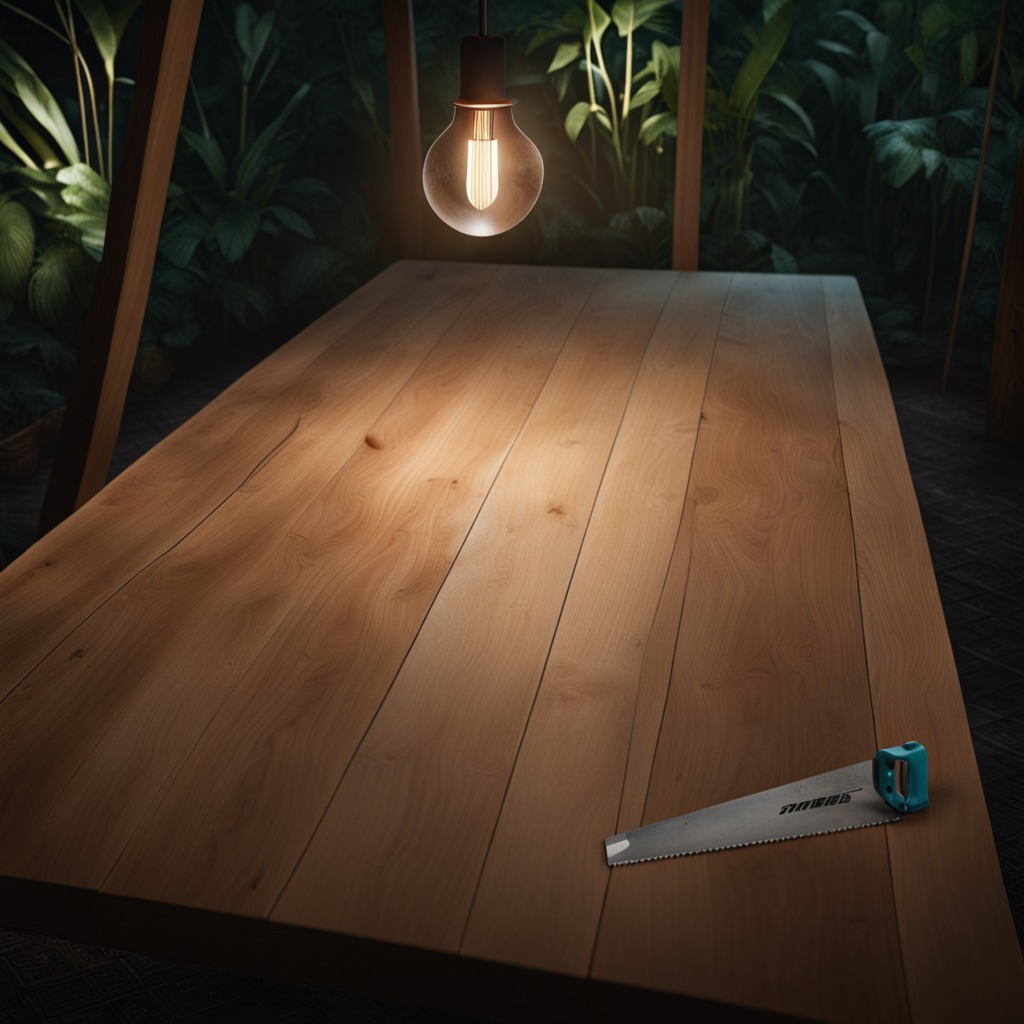
A metal saw is lying on a wooden table in a jungle field workshop tent at night.